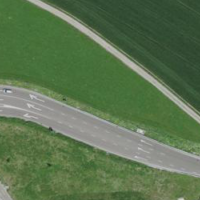
EUNIS habitat code: 57
Species observed at this site:
Trifolium hybridum